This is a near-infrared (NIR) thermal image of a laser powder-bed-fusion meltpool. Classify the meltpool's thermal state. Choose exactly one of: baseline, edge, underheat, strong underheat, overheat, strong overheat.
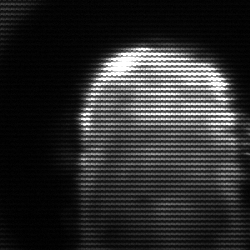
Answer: baseline